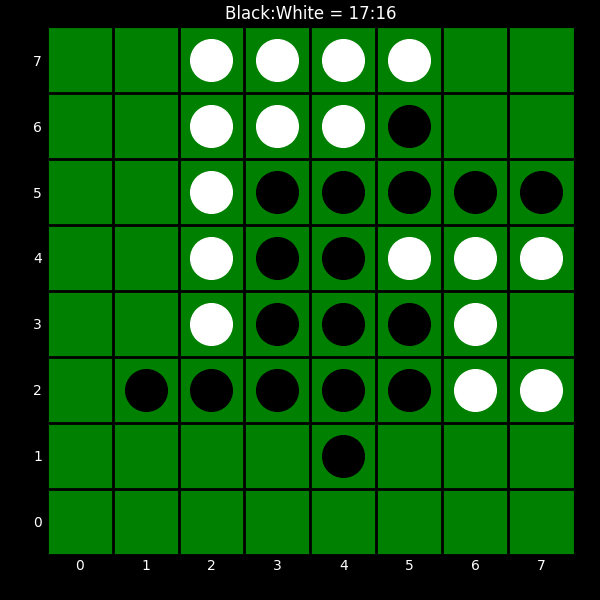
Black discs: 17
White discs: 16